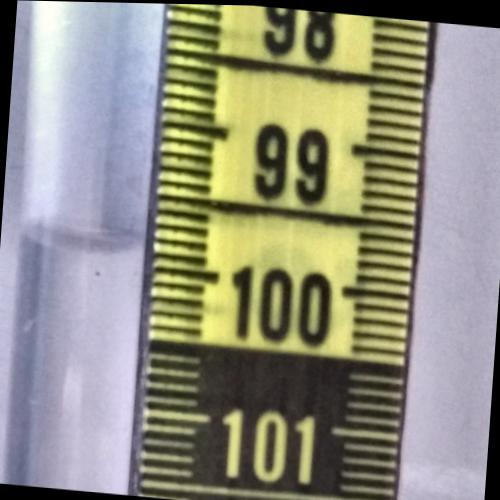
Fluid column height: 99.9 cm